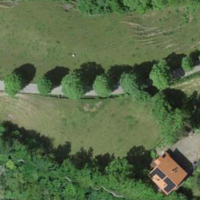
EUNIS habitat code: 53
Species observed at this site:
Tachymarptis melba
Phylloscopus collybita
Motacilla cinerea
Corvus corone
Mergus merganser
Milvus migrans
Motacilla alba
Columba livia
Passer domesticus
Ptyonoprogne rupestris
Delichon urbicum
Turdus merula